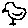
Label: bird